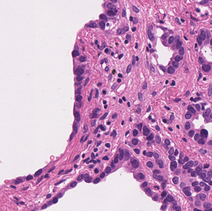
Tumor epithelial tissue: yes
Tumor-associated stroma tissue: yes
Normal tissue: no